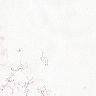
Metastatic tissue present: yes